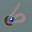
Label: 6